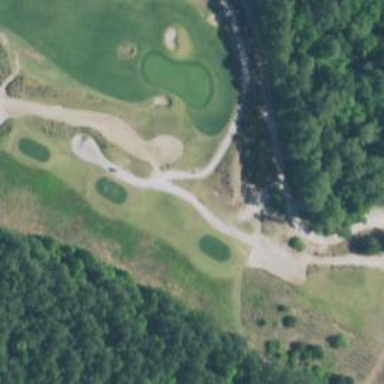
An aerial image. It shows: Path designated for golf carts.